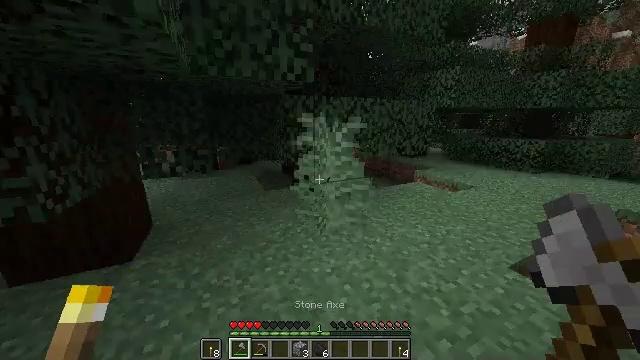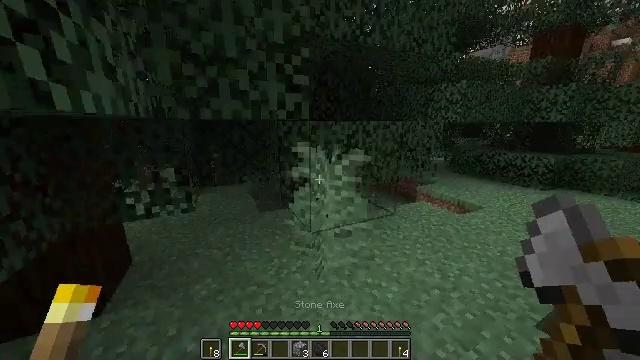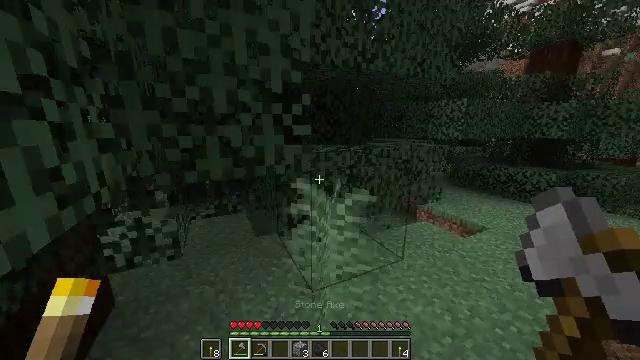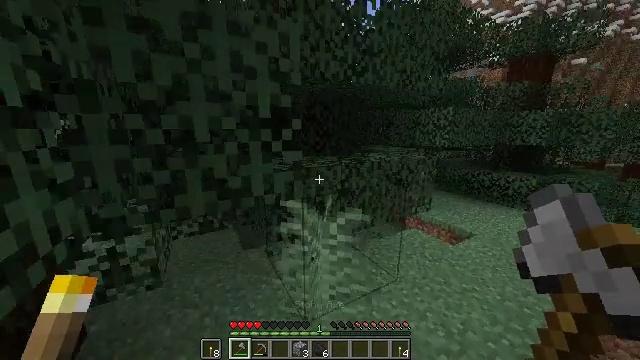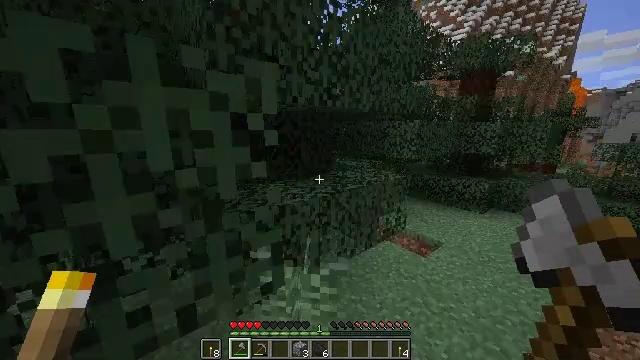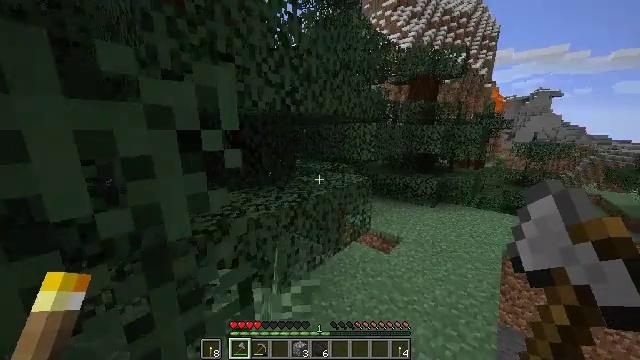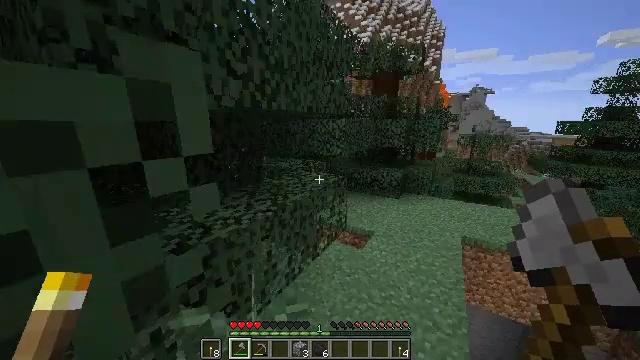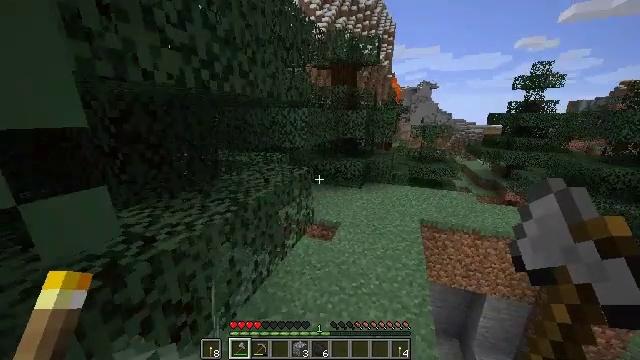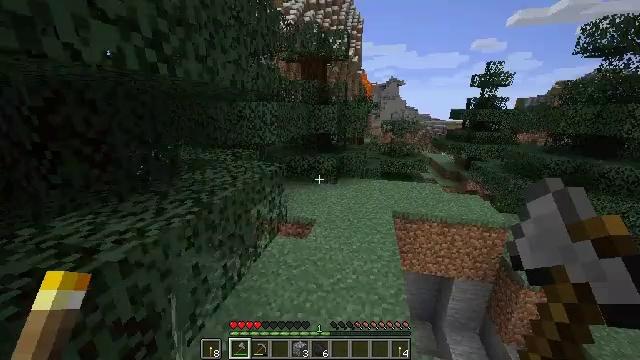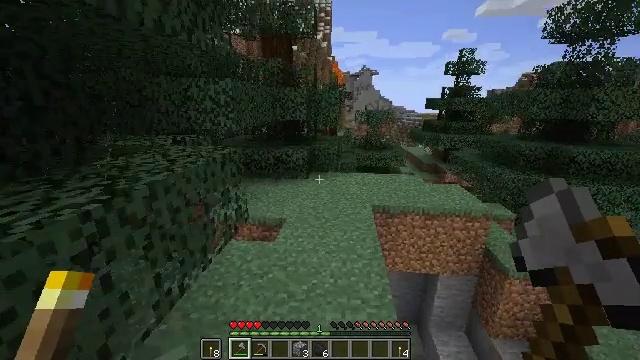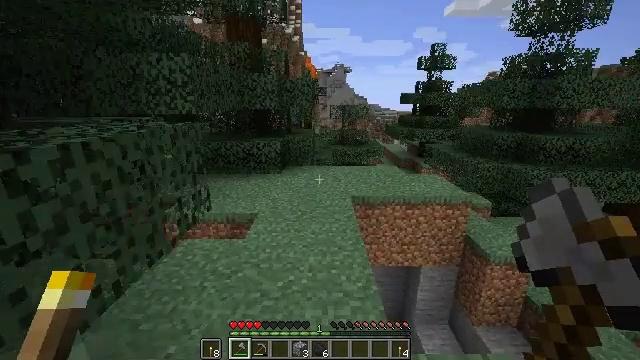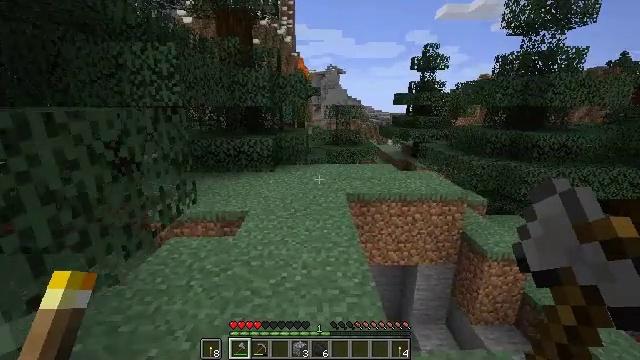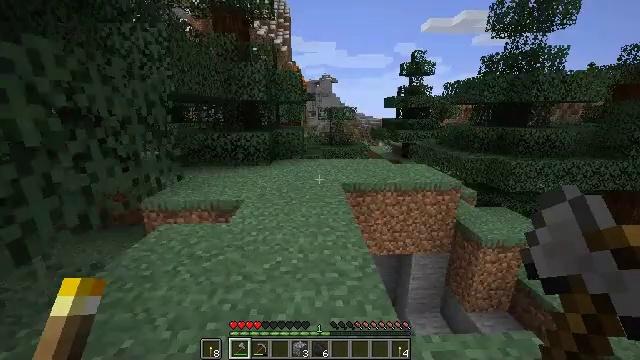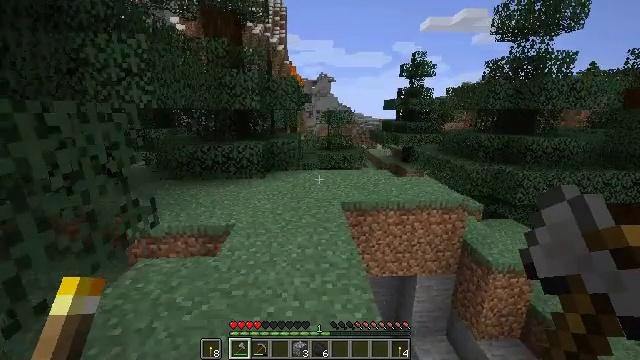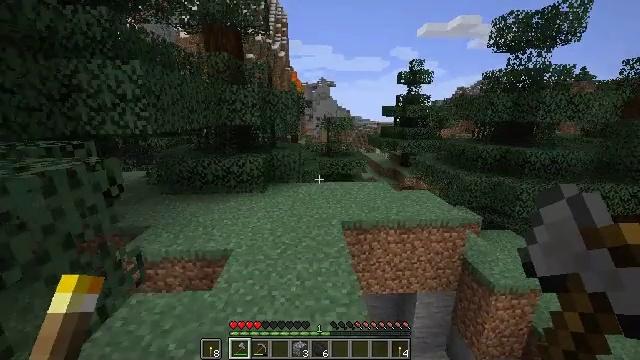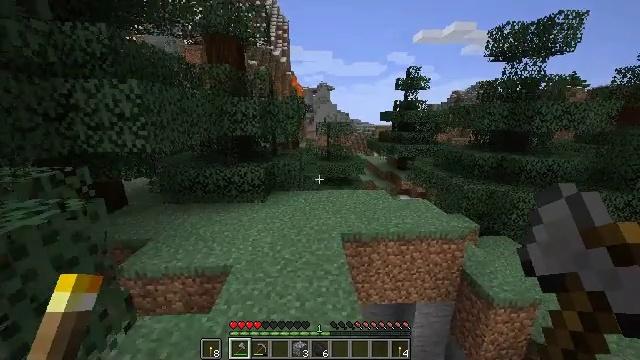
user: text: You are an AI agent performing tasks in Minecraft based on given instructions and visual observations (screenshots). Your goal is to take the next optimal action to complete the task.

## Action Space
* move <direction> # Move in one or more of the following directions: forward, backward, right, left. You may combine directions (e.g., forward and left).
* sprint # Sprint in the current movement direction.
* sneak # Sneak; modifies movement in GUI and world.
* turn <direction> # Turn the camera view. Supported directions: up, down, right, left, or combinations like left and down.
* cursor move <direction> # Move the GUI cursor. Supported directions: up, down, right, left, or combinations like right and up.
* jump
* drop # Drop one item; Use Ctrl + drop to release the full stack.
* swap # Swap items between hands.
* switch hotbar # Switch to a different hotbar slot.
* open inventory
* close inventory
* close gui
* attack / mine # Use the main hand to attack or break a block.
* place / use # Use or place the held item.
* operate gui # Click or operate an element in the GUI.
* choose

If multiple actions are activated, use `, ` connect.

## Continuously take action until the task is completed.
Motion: motion action
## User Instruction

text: Kill the cow.
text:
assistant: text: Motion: move forward and move left, sprint, jump
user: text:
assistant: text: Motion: move forward and move left, sprint, turn up, jump
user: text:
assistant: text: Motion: move forward, sprint, turn right, jump
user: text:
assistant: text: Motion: move forward, sprint, turn right, jump
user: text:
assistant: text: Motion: move forward, sprint, turn right, jump
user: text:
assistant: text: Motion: move forward, sprint, turn right and down, jump
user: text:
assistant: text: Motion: move forward, sprint, turn right and down, jump
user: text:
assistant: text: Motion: move forward, sprint, turn right, jump
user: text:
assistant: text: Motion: move forward, sprint, turn right, jump
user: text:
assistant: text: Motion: move forward, sprint, turn right, jump
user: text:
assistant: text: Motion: move forward, sprint, turn right, jump
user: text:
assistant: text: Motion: move forward, sprint, turn right, jump
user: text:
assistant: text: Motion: move forward, sprint, jump
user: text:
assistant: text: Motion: move forward, sprint, jump
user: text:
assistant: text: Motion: move forward, sprint, jump
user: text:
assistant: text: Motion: move forward, sprint, jump
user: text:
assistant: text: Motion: move forward, sprint, jump
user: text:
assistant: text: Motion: move forward, sprint, jump
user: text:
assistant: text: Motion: move forward, sprint, jump
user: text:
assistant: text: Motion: move forward, sprint, jump
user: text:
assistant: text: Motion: move forward, sprint, jump
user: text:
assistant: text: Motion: move forward, sprint, jump
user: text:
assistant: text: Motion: move forward, sprint, jump
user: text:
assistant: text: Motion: move forward, sprint, jump
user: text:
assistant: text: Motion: move forward, sprint, jump
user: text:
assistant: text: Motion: move forward, sprint, jump
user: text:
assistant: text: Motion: move forward, sprint, jump
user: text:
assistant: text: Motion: move forward, sprint, turn left and down, jump
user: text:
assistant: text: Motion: move forward, sprint, turn left, jump
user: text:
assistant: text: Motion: move forward, sprint, turn left, jump